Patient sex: M
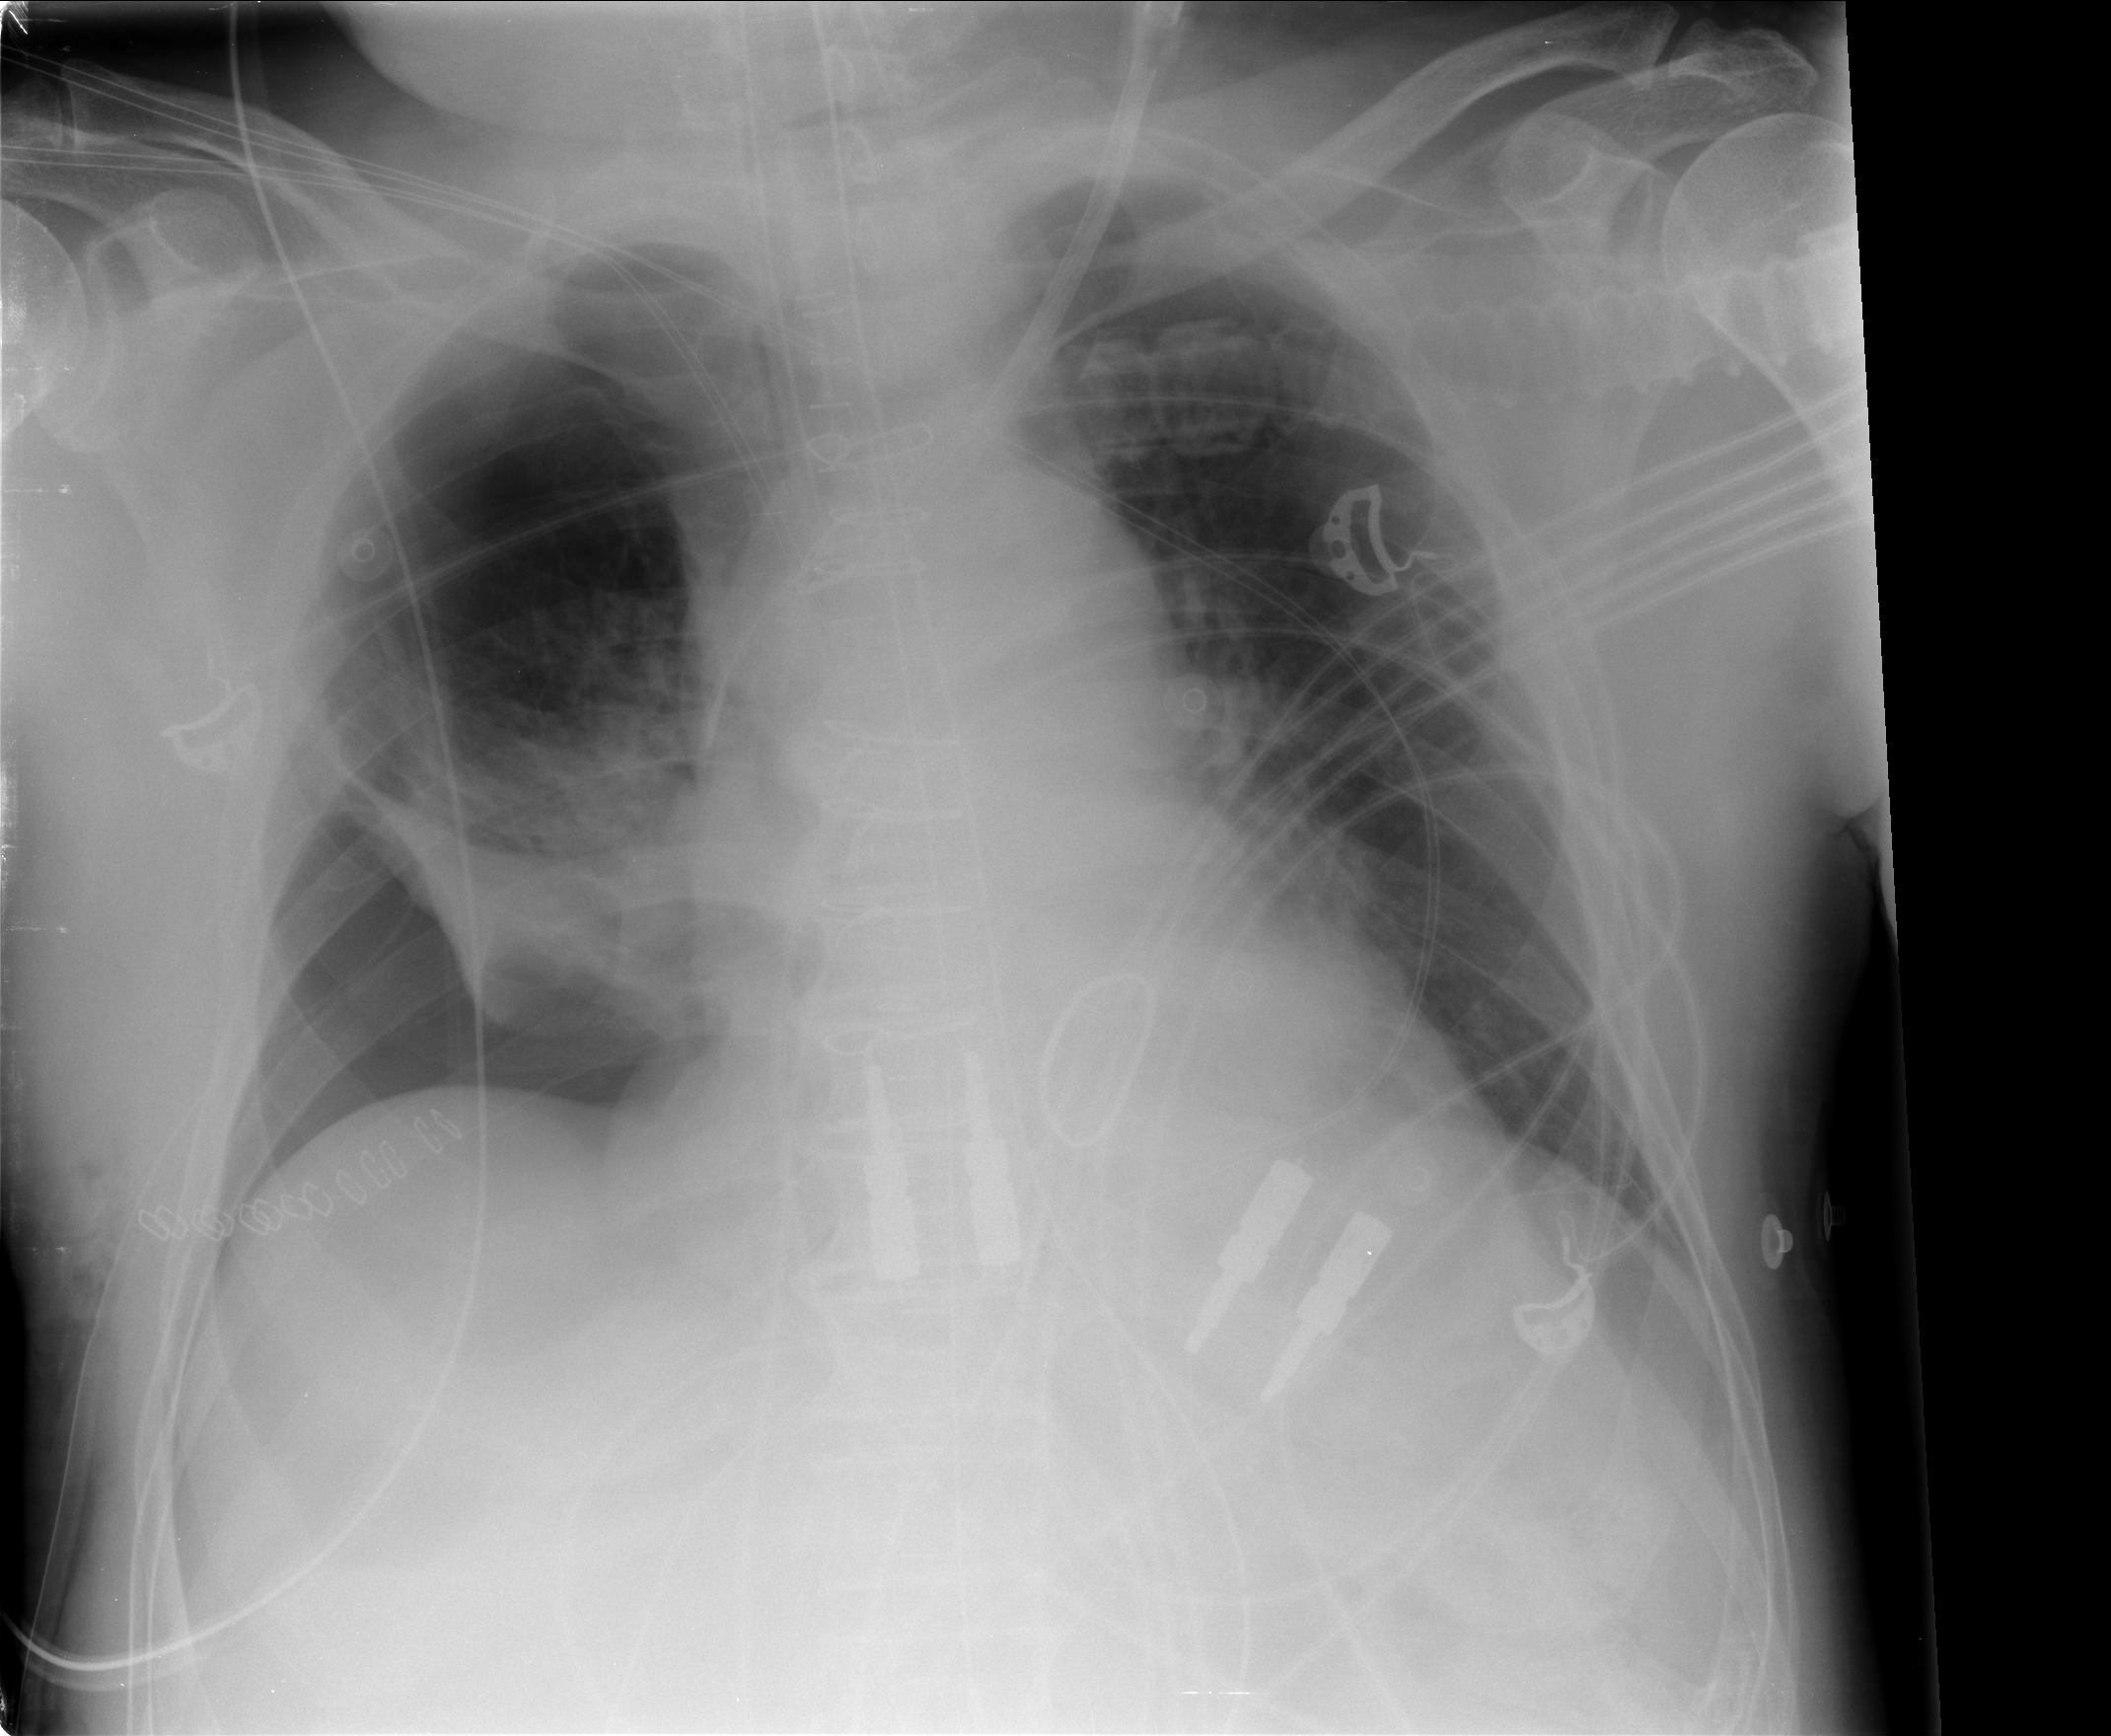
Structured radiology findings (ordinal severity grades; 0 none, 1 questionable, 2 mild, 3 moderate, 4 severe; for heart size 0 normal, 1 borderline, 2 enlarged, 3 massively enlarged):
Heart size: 0
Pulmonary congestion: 0
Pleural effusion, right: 0
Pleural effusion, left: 1
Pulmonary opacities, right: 0
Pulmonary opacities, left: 0
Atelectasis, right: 3
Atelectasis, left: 2